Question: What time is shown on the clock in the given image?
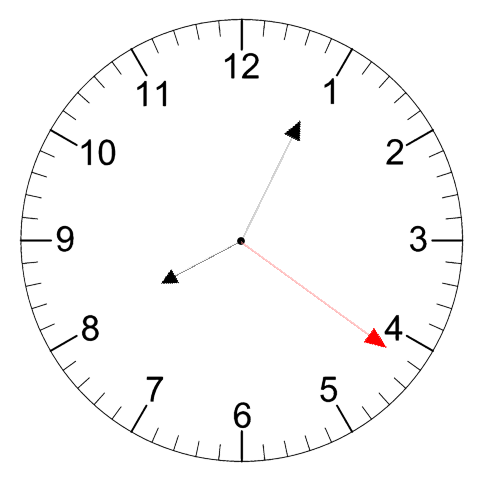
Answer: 08:04:21